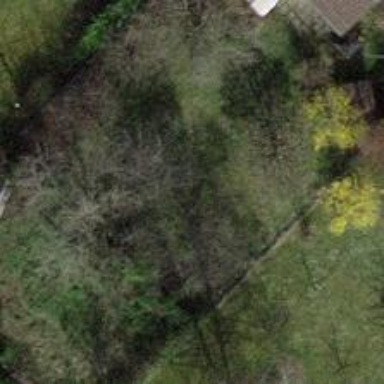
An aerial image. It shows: Garden enclosed by fence.